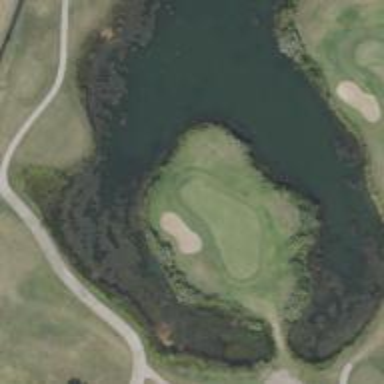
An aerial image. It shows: Disc golf hole in disc golf sport setting.